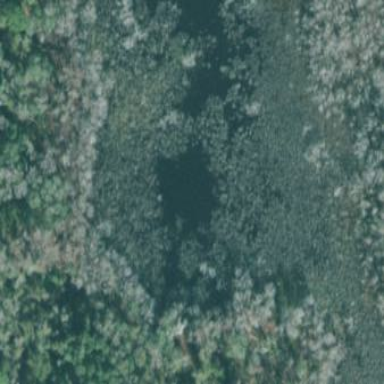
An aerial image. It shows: Pond surrounded by natural water.